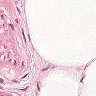
Metastatic tissue present: no